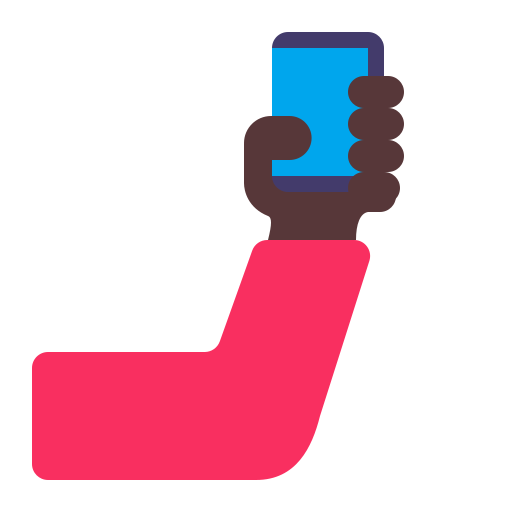
selfie flat dark